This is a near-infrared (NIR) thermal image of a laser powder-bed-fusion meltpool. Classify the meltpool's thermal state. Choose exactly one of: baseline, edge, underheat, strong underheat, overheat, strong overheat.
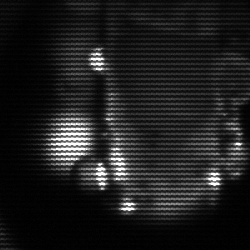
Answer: strong underheat